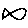
Label: fish